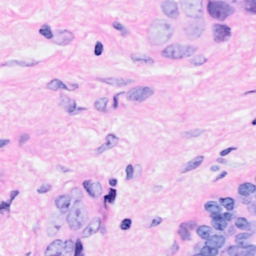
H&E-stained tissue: Breast